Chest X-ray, AP view. Patient: 65 years old, sex F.
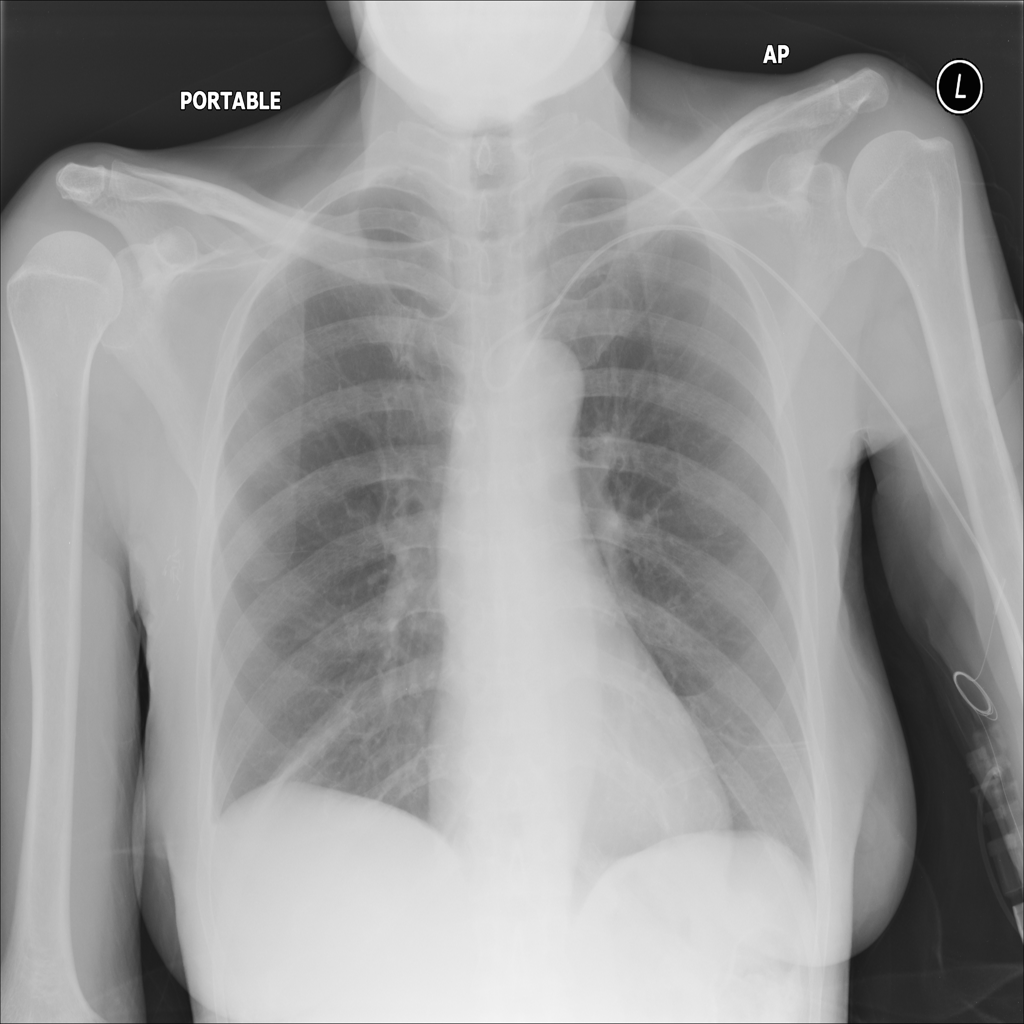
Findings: Atelectasis